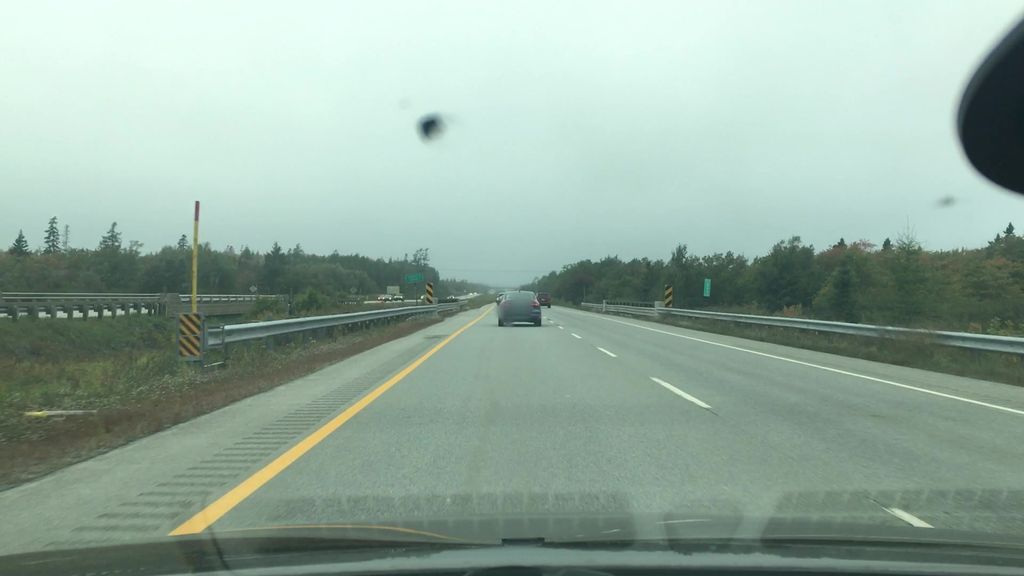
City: halifax